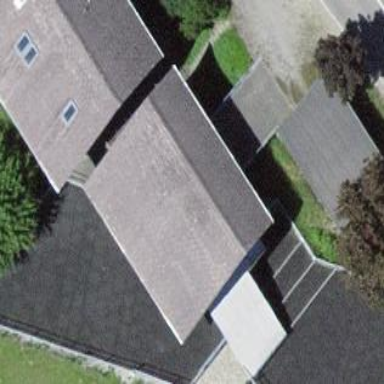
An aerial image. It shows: Stable building.